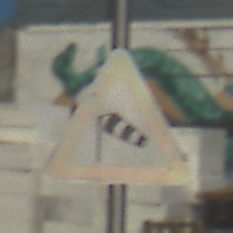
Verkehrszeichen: SeitenwindVonLinks
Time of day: MorningAfternoon
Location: Outdoor (Urban)
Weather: PartlyCloudy
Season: NotSpecified
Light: Natural